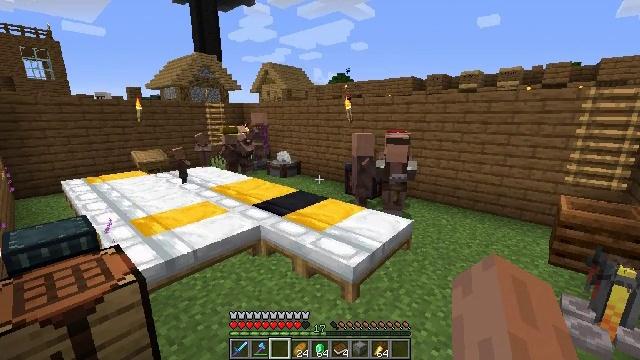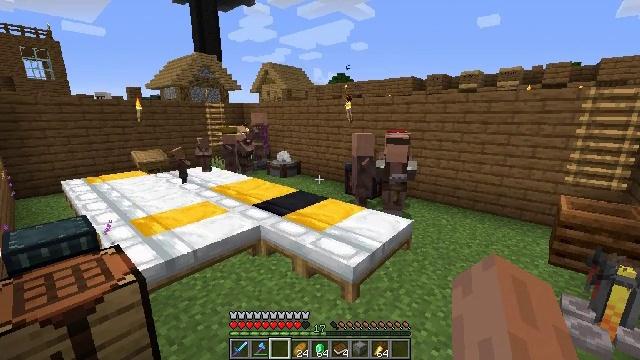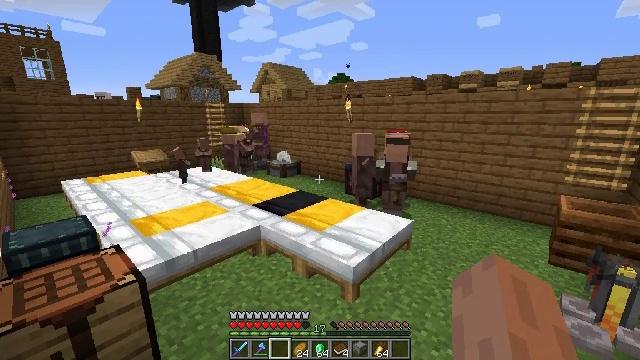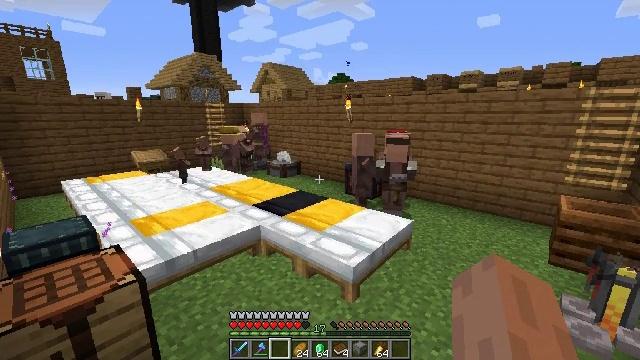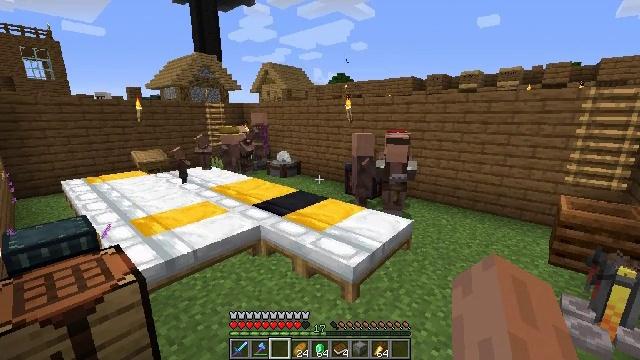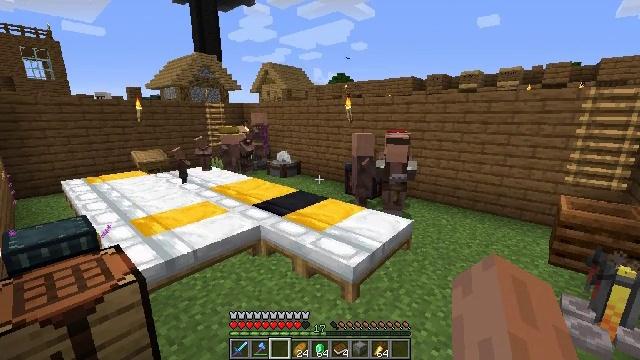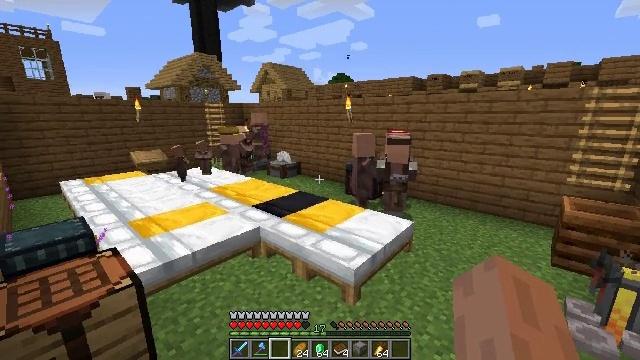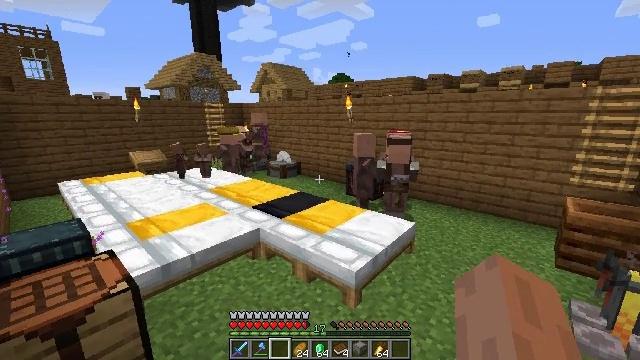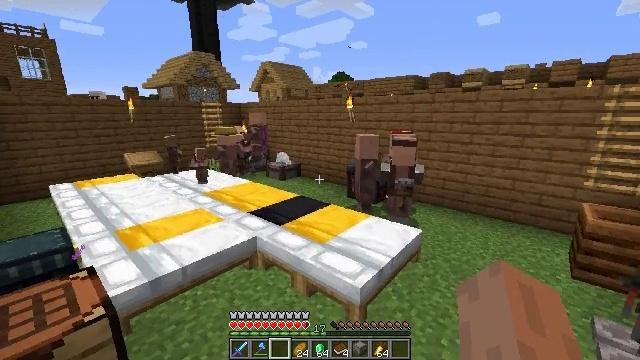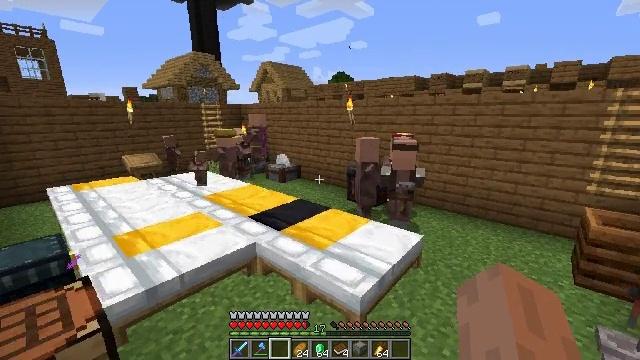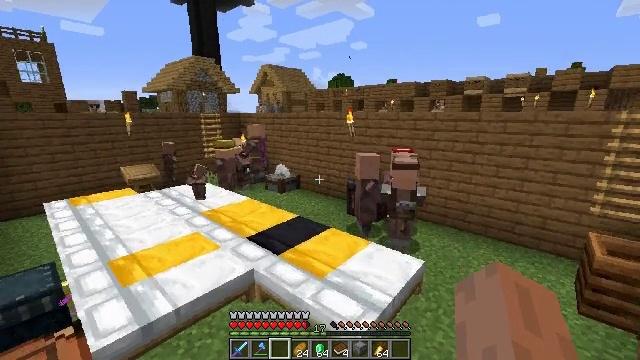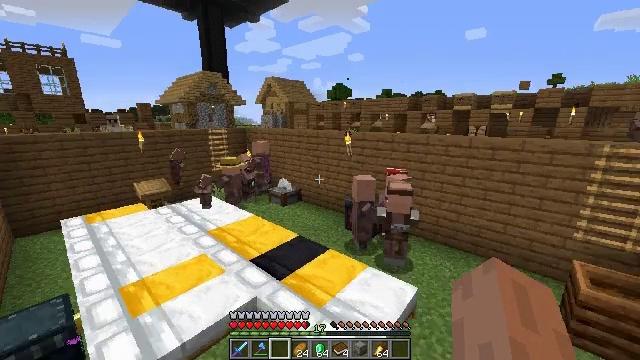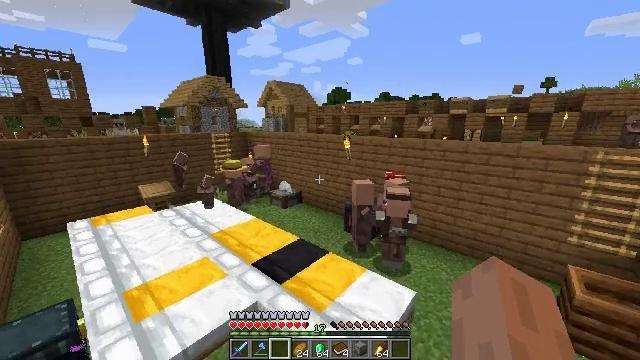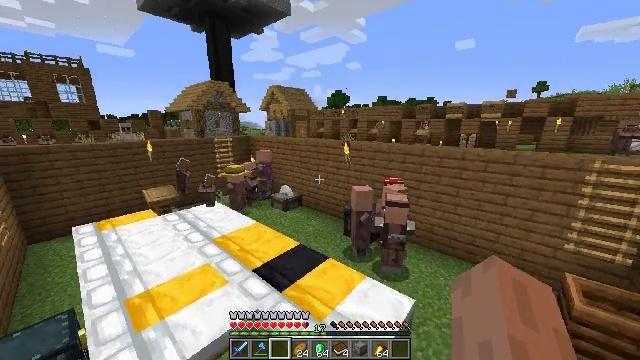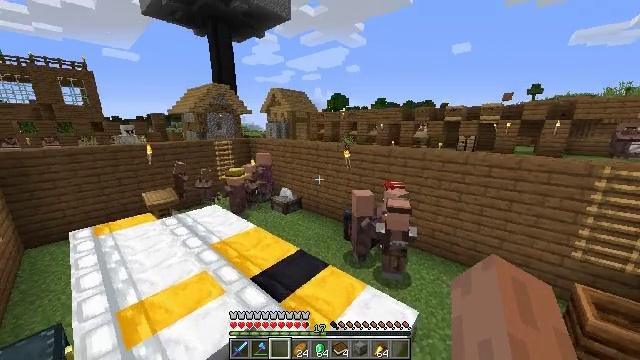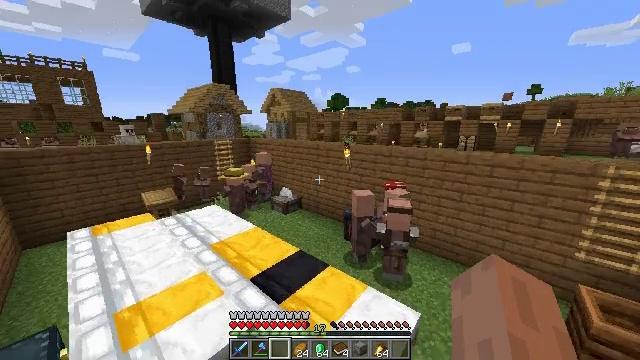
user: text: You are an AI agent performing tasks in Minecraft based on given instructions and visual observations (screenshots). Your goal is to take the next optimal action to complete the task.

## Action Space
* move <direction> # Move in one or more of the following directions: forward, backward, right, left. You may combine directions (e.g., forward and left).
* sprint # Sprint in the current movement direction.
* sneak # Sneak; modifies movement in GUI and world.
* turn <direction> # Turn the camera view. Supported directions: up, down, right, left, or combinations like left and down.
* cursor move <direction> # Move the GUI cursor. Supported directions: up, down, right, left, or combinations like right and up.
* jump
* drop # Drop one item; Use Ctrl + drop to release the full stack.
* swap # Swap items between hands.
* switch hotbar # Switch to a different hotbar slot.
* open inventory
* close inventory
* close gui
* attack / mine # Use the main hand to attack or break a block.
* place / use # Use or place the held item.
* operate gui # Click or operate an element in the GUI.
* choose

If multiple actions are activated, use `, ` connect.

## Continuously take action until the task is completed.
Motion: motion action
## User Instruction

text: Craft a helmet using gold ingots.
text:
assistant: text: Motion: no_op
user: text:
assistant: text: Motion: no_op
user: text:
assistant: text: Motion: no_op
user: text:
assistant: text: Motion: no_op
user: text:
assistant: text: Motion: no_op
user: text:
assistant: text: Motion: move forward
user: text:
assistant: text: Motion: move forward
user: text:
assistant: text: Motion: move forward
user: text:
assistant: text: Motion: move forward, jump
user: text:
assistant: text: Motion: move forward, sprint, jump
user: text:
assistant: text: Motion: move forward, sprint, jump
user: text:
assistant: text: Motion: move forward, sprint, jump
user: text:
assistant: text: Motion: move forward, sprint, jump
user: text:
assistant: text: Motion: move forward, sprint, jump
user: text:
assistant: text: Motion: move forward, sprint, jump
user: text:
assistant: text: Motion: move forward, sprint, jump
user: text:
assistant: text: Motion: move forward, sprint, turn right, jump
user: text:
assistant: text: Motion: move forward, sprint, turn right, jump
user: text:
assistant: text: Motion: move forward, sprint, turn right
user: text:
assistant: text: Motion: move forward, sprint, turn right
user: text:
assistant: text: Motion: move forward, sprint, turn right
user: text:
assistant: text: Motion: move forward, sprint, turn right
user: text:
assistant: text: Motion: move forward
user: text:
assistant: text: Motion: move forward
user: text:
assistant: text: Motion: no_op
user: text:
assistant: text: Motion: no_op
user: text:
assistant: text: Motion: no_op
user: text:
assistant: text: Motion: no_op
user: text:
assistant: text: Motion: turn right and down
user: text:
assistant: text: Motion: turn right and down